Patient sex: M
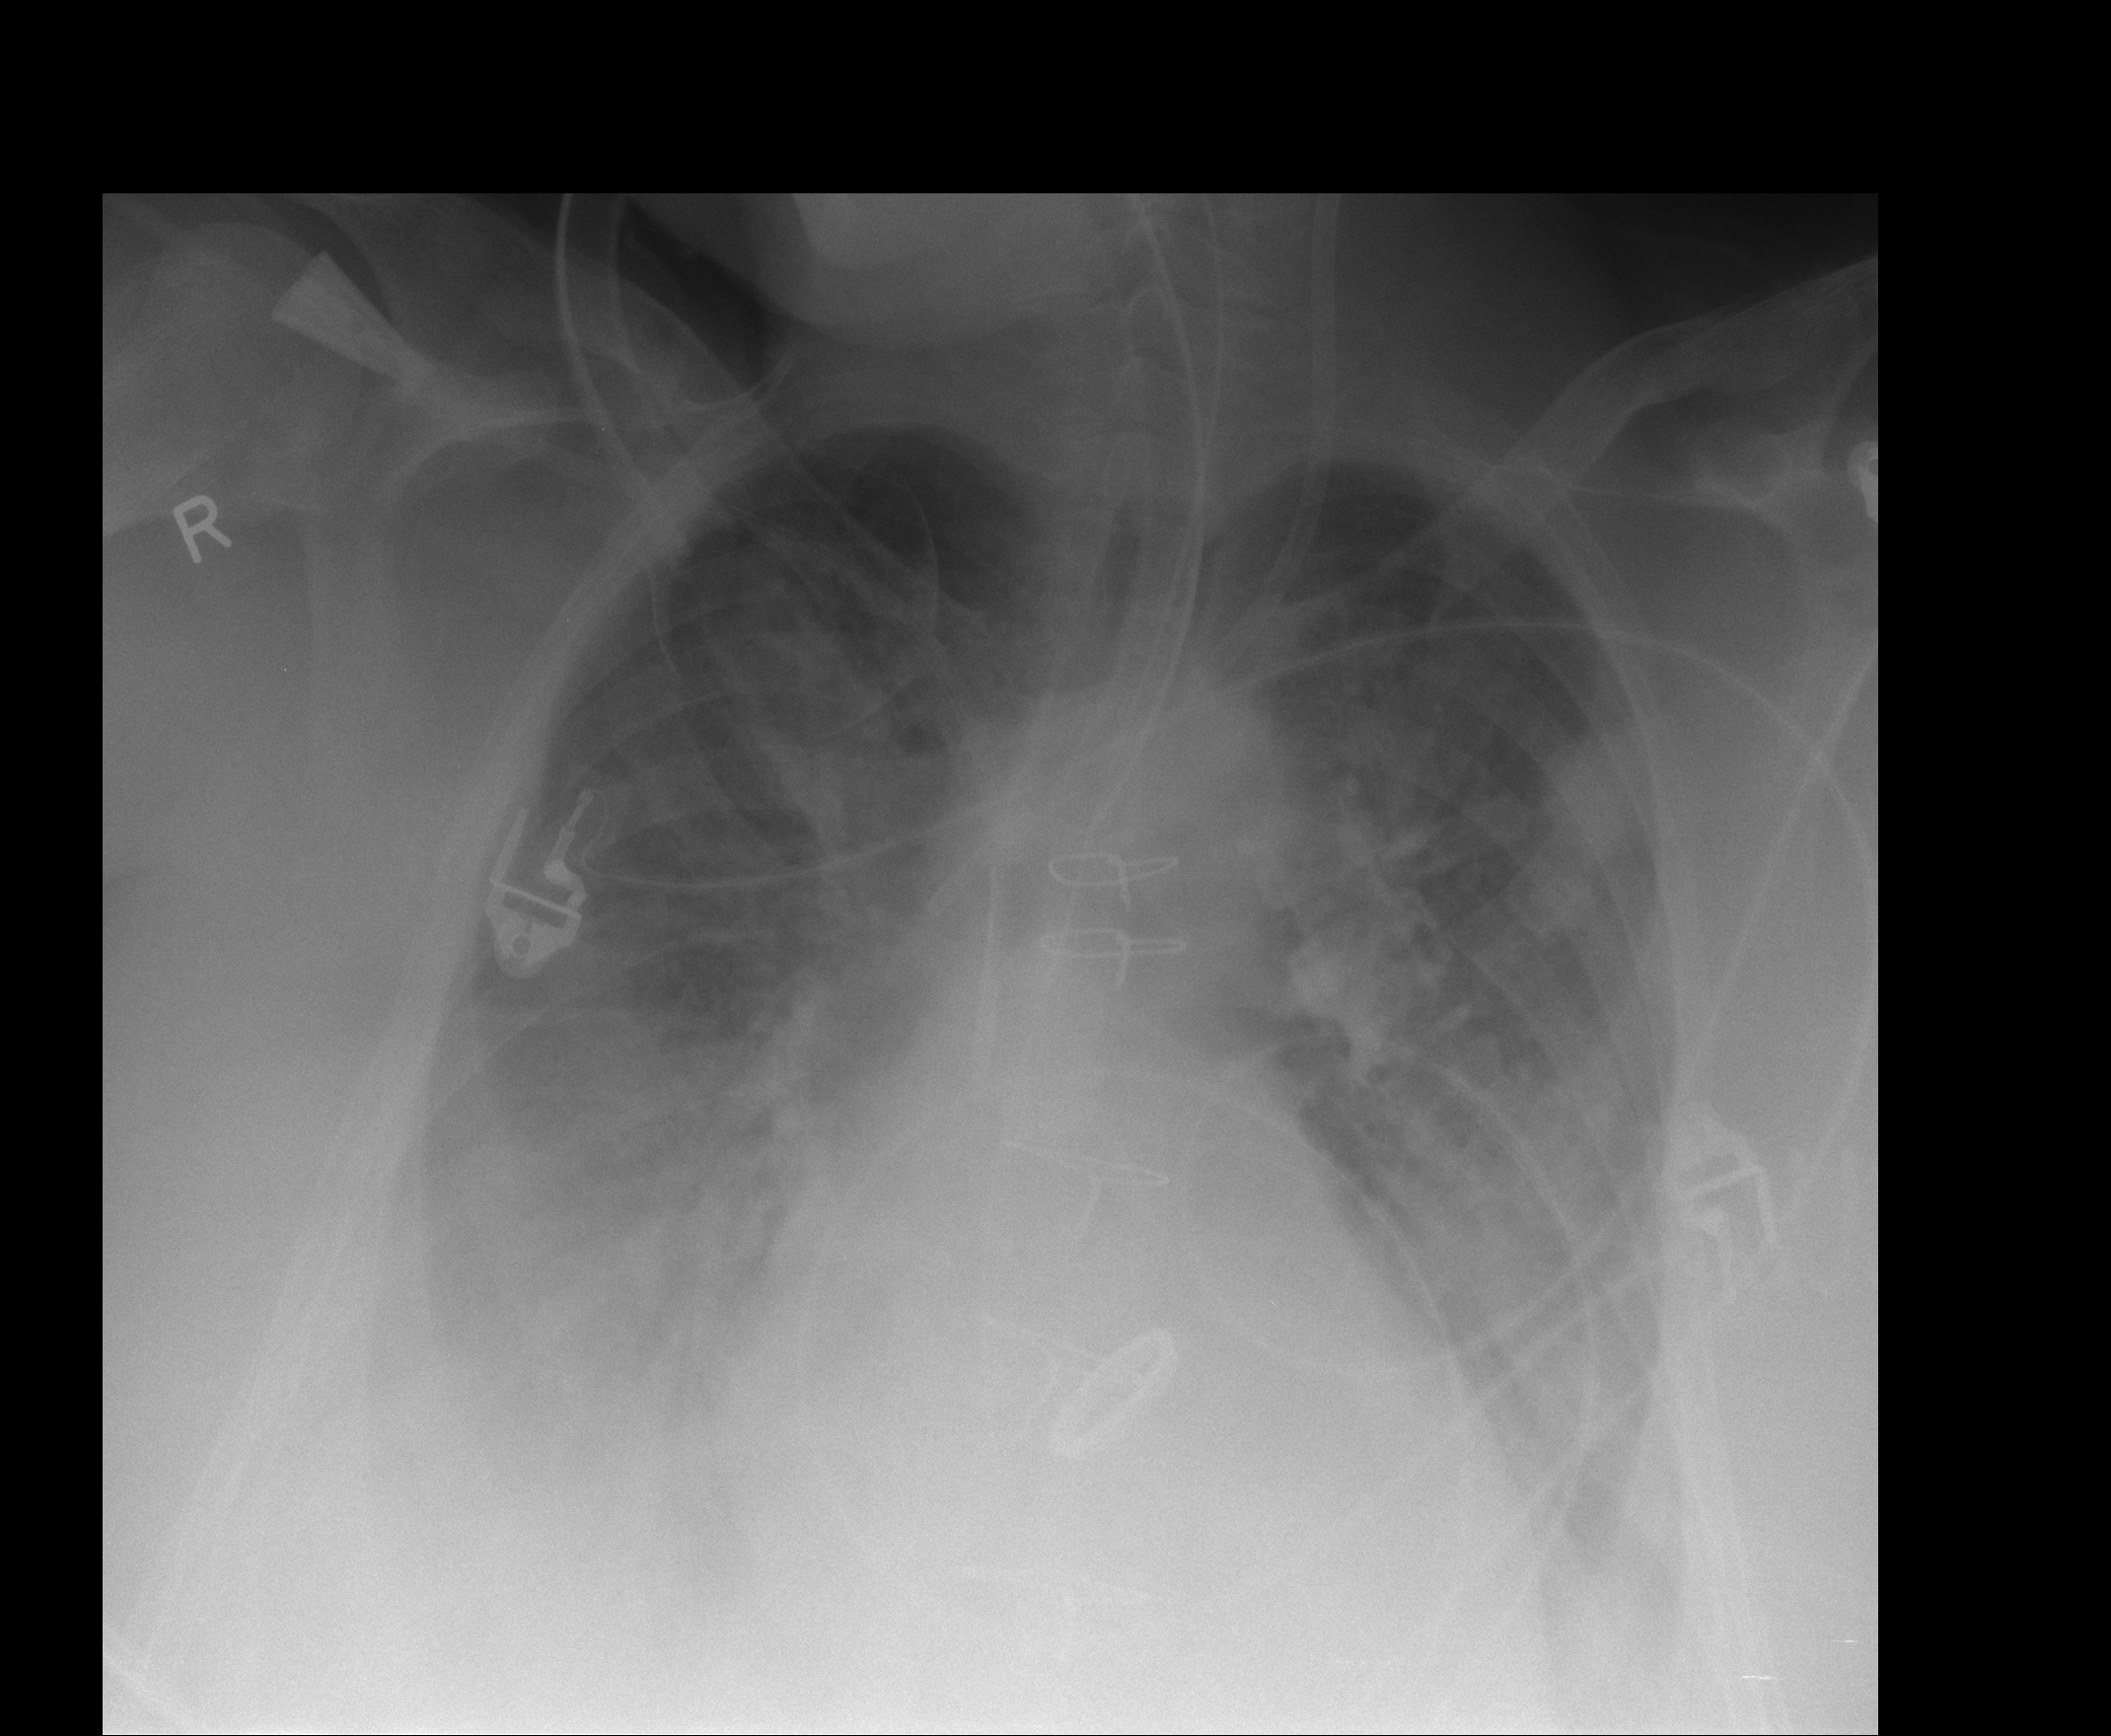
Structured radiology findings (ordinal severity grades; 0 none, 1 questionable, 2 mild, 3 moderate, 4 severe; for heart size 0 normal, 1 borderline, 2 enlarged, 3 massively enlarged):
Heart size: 1
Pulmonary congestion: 2
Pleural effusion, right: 3
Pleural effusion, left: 2
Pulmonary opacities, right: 1
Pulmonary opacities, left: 1
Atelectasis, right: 2
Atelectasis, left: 2